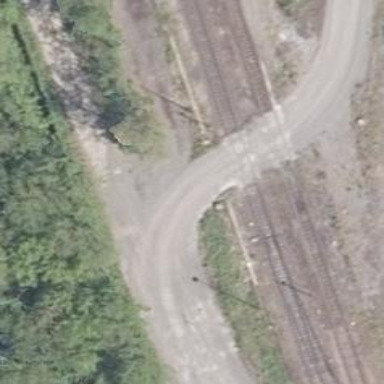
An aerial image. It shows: Railway level crossing.